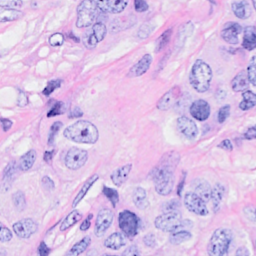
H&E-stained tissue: Breast